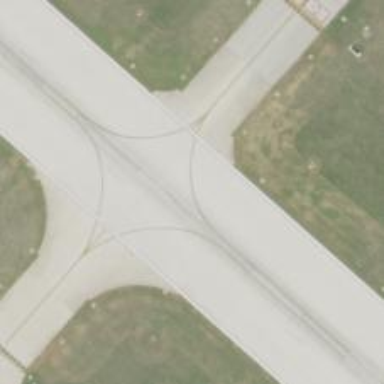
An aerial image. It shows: View of taxiway at the airport.